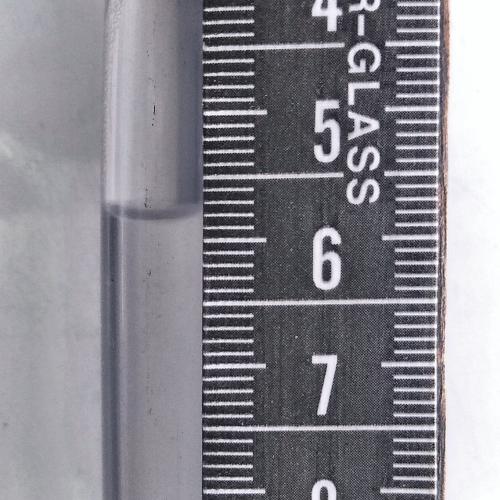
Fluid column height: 5.8 cm